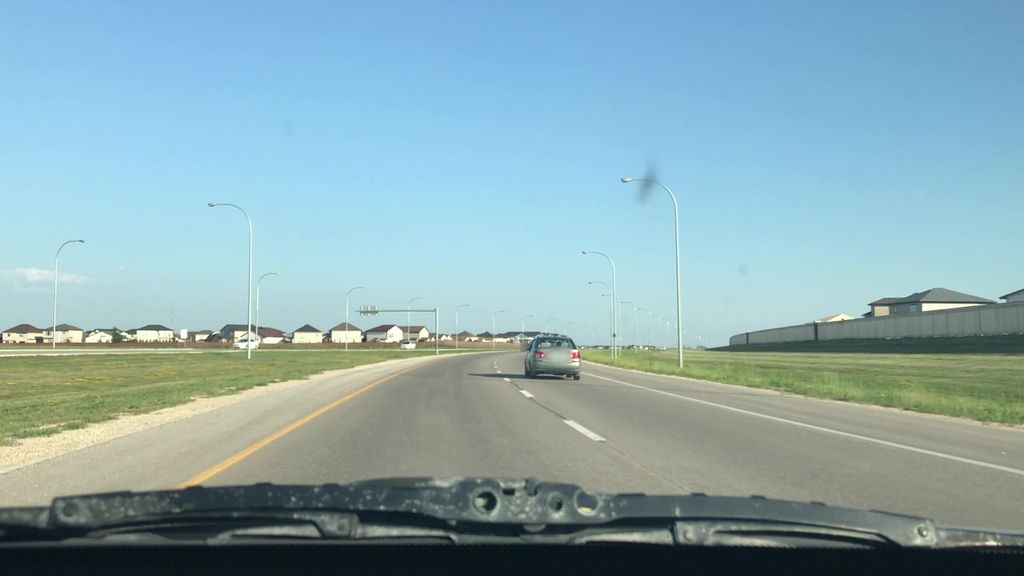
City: winnipeg